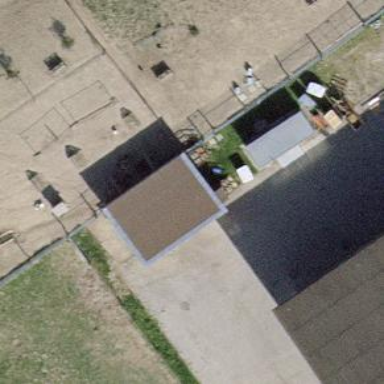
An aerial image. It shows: Shed.